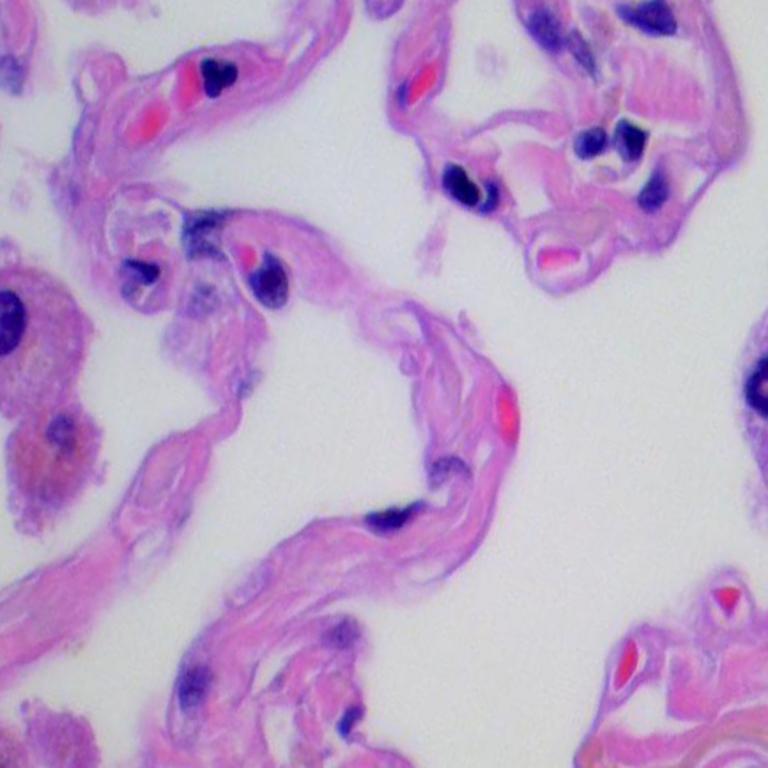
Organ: lung
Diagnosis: benign